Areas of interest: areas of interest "Yancheng Jianhu General Airport"
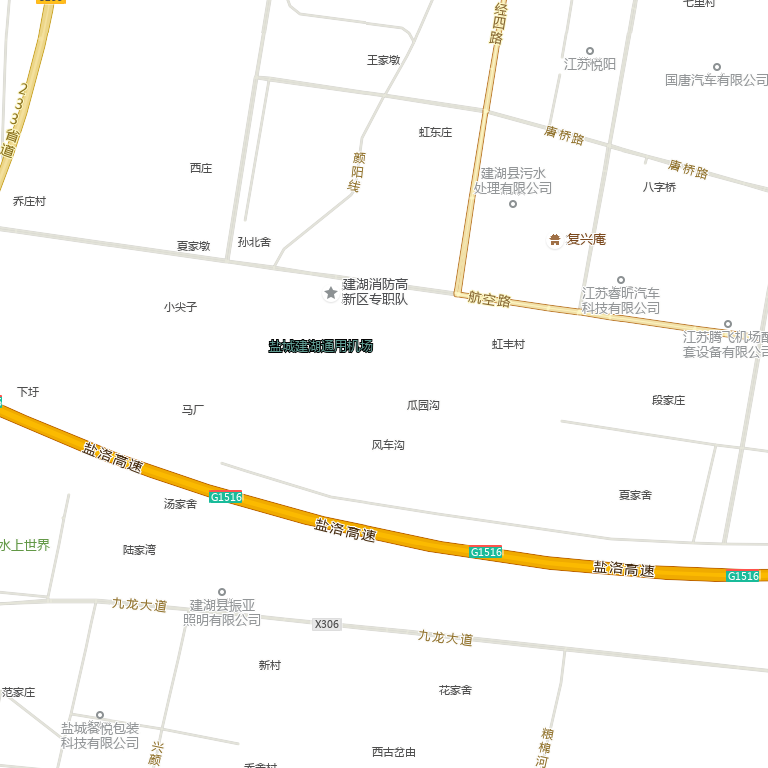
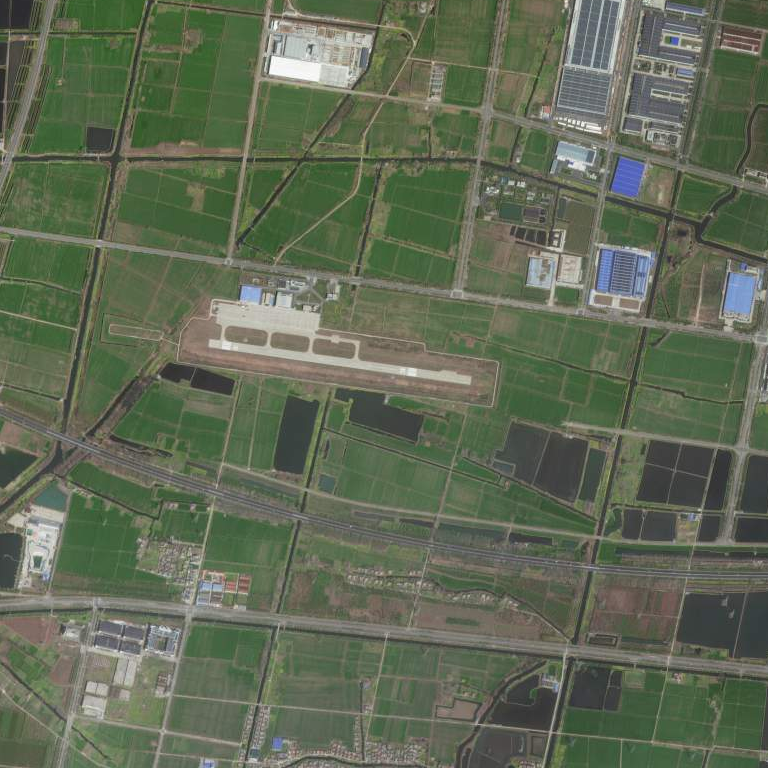